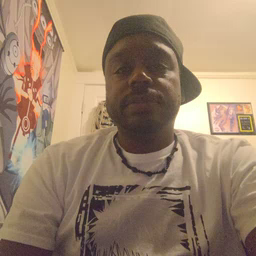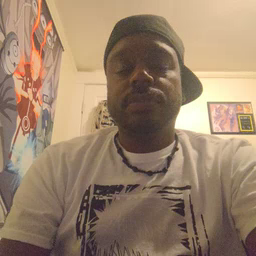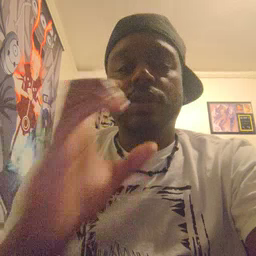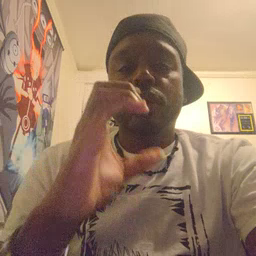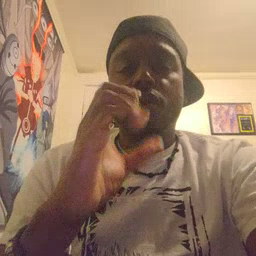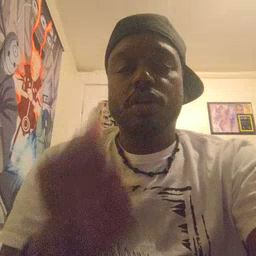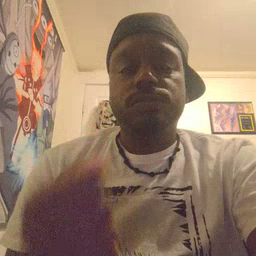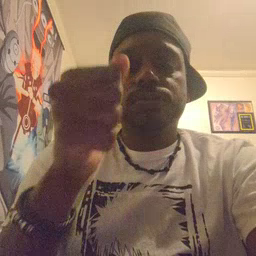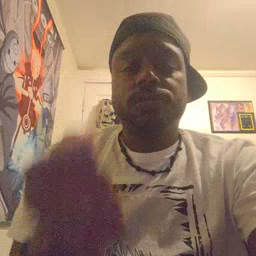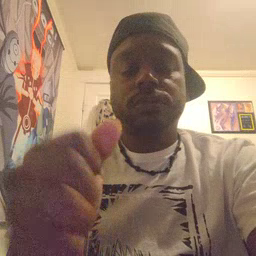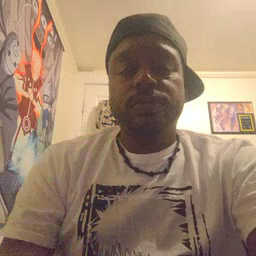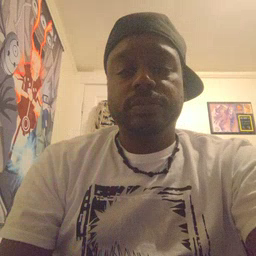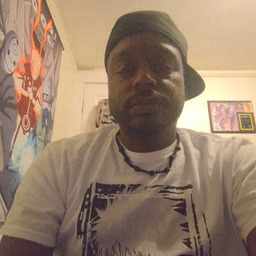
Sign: car